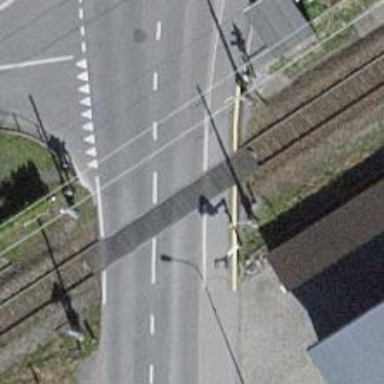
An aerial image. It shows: Level crossing with double half barrier.